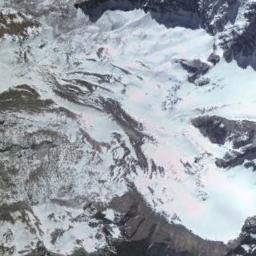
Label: snowberg